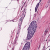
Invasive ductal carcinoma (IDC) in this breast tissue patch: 0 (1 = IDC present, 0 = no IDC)